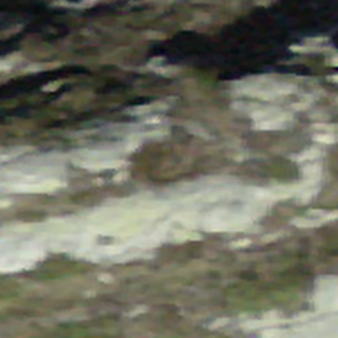
Label: other